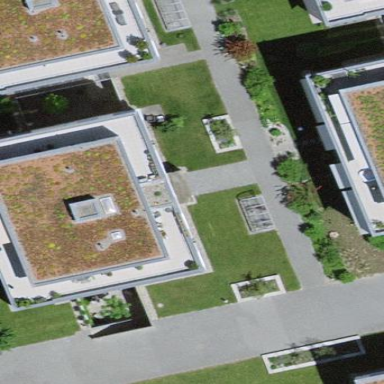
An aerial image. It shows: Residential building.